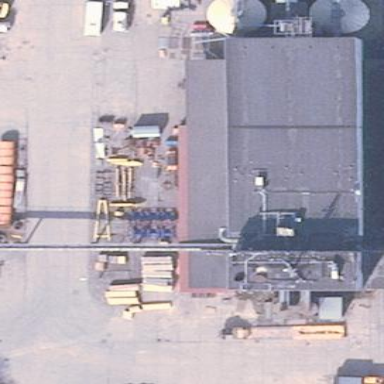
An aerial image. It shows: Industrial building.